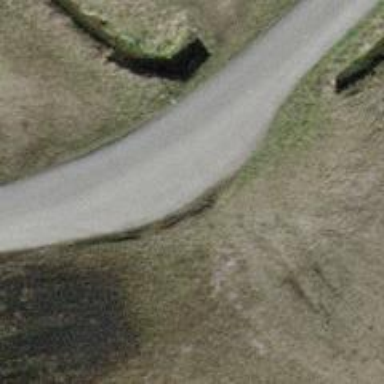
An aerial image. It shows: Passing place on the road.